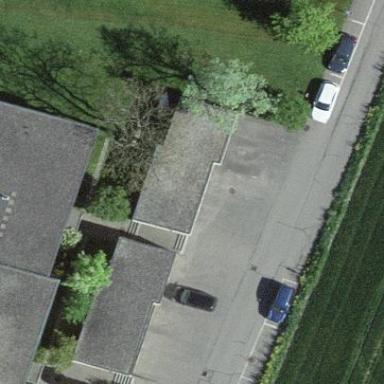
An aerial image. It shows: Garage building.